Question: I have a list of words that I'd like to read into a list of strings. I'm having some trouble implementing this in a metro app with the 'Windows Runtime'

Normally I'd use the follow code:
'''
'load text file in to word list
Using sr As New StreamReader(filePath)
Do While sr.Peek <> -1
WordList.Add(sr.ReadLine.Trim)
Loop
End Using
'''
I'm trying to use the code from <URL>
'''
Dim folder = Windows.ApplicationModel.Package.Current.InstalledLocation
folder = folder.GetFolderAsync("Data")
Dim file = folder.GetFileAsync("WordList.txt")
Dim readFile = Windows.Storage.FileIO.ReadTextAsync(file)
'''
But it gets tripped up on the second line and I wouldn't know what to do with it even if it didn't. I've killed the 'Await' keyword because for some reason it can't see the 'Async' attribute on the 'GetFolder' method.
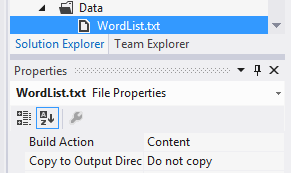
Answer: Here's a <URL> application from the Windows Store App Dev Center
'''
Private Async Function LoadWords() As Task
Dim fileName As String = "WordListComma.txt"
Dim fileContent As String = ""
Dim file As StorageFile
Dim numBytesLoaded As UInt32
Dim size As UInt64
file = Await Windows.ApplicationModel.Package.Current.InstalledLocation.GetFileAsync(fileName)
If file Is Nothing Then Throw New Exception(String.Format("Could not find file {0}", fileName))
Using readStream As IRandomAccessStream = Await file.OpenAsync(FileAccessMode.Read)
Using dataReader As New DataReader(readStream)
size = readStream.Size
If size <= UInt32.MaxValue Then
numBytesLoaded = Await dataReader.LoadAsync(CType(size, UInt32))
fileContent = dataReader.ReadString(numBytesLoaded)
End If
End Using
End Using
End Function
'''
Also the 'Await' keyword must be used when calling 'Async' functions and also can only exist inside of methods that themselves have been decorated with the 'Async' keyword, so it needed to get added to the LoadWords() signature.